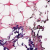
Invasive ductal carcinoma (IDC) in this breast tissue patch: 0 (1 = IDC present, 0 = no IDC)